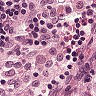
Metastatic tissue present: no